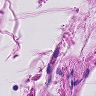
Metastatic tissue present: no